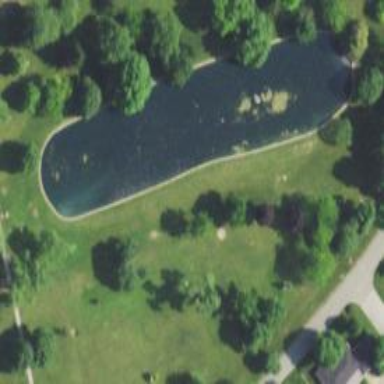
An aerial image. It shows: Pond surrounded by natural water.